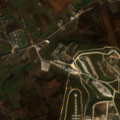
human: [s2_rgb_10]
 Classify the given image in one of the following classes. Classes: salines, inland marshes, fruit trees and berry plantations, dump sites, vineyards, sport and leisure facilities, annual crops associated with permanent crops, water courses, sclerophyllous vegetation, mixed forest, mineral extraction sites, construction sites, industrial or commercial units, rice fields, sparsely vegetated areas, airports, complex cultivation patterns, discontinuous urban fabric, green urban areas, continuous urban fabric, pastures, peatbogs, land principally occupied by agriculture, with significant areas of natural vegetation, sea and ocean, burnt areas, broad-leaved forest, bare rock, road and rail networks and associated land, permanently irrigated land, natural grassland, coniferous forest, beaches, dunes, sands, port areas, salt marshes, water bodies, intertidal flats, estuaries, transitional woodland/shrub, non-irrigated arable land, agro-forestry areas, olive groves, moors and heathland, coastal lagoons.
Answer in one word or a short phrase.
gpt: discontinuous urban fabric, industrial or commercial units, non-irrigated arable land, complex cultivation patterns, land principally occupied by agriculture, with significant areas of natural vegetation